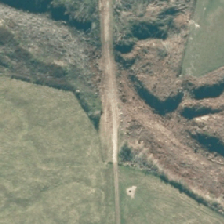
Land cover: harvested_forest